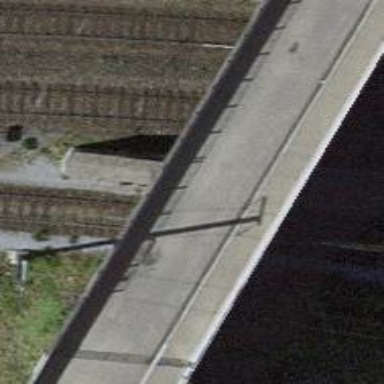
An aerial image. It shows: Railway switch.